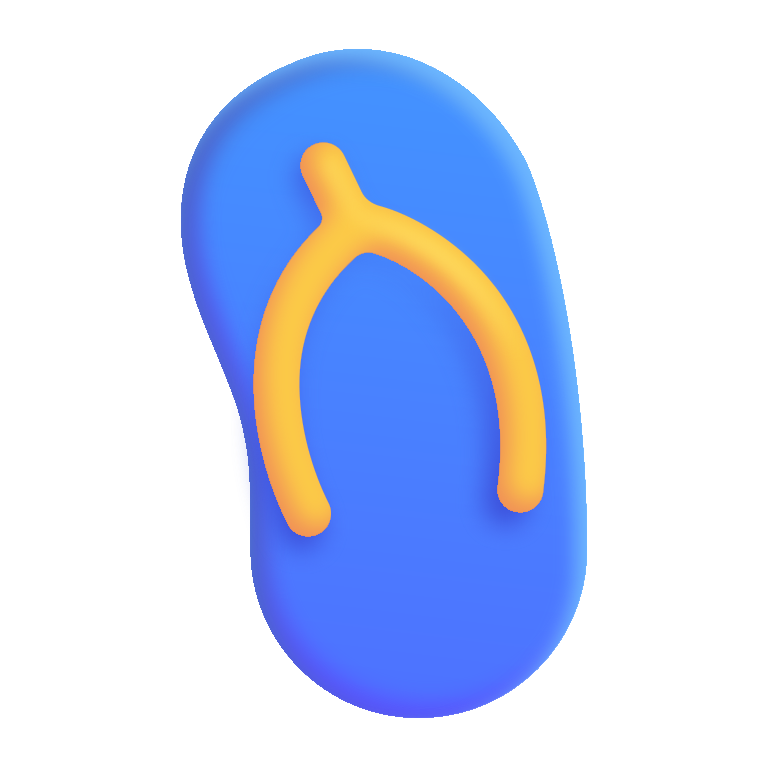
thong sandal color